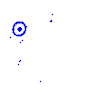
Particle: kaon